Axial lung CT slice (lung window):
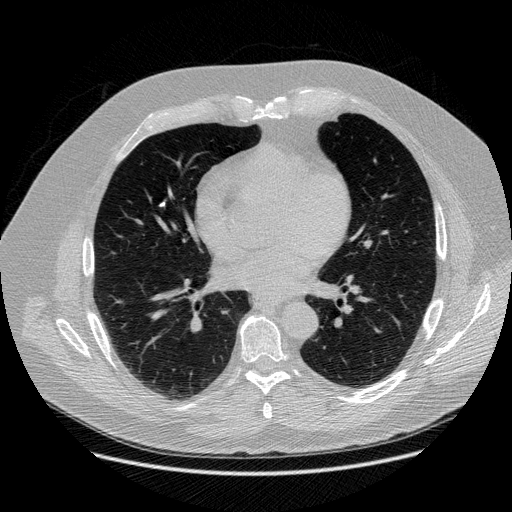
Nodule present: yes
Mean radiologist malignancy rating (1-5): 1.75